Question: I want to create Action Bar like this
I saw in Dev guide that Action bar icon should be in specific size
is it possible ?
and also is it possible to add item in action bar with no clickable indication ?
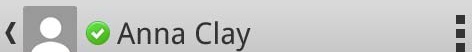
Answer: i understand your concerns about the action bar icons' size, i had the same, until i discovered this <URL>
it's a tool which re-size icons for your whatever you want to add to your app, it also provides few ready cliparts that are ready for use, you just have to click download .zip and you'll get it.
Have fun developing your action bar.